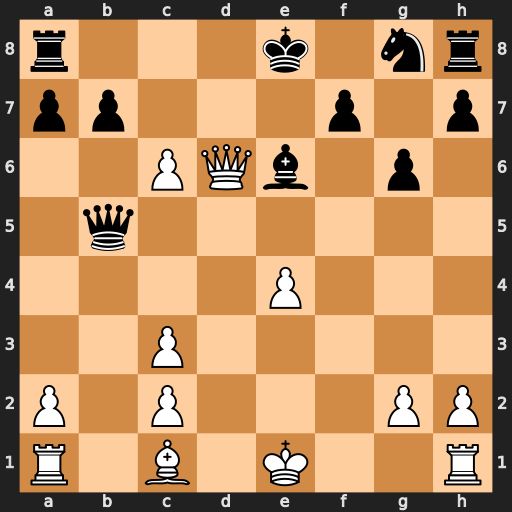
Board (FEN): r3k1nr/pp3p1p/2PQb1p1/1q6/4P3/2P5/P1P3PP/R1B1K2R
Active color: w
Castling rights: KQkq
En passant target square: -
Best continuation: Ba3 Qxc6 Qf8+ Kd7 O-O-O+